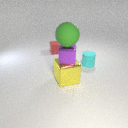
small cyan rubber cylinder to the right of large yellow metal cube